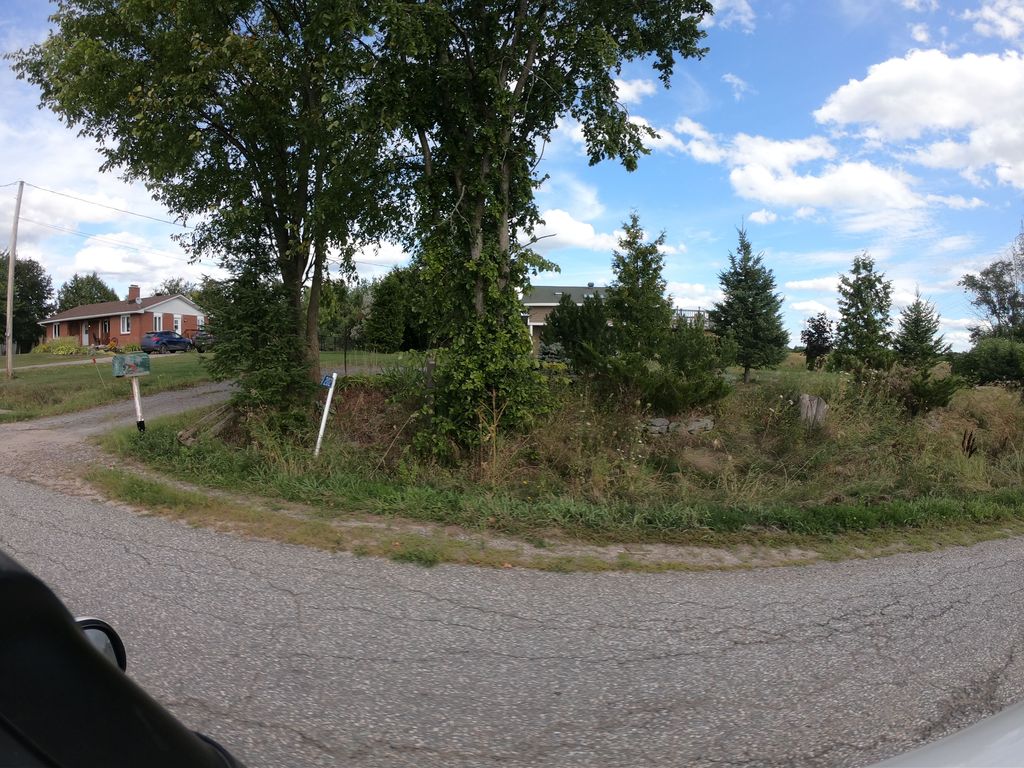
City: ottawa-gatineau